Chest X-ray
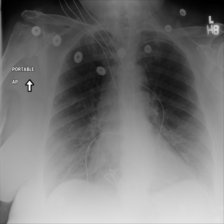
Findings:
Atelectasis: negative
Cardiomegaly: negative
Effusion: negative
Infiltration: negative
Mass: negative
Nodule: negative
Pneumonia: negative
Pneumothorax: negative
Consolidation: negative
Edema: negative
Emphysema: negative
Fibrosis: negative
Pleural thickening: negative
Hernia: negative